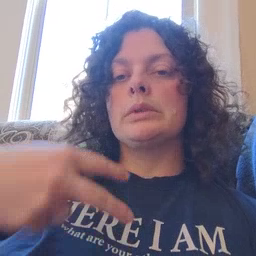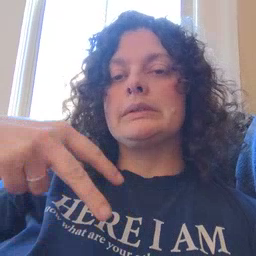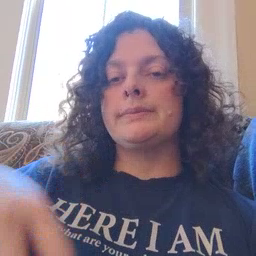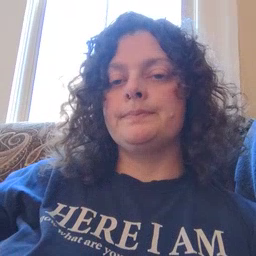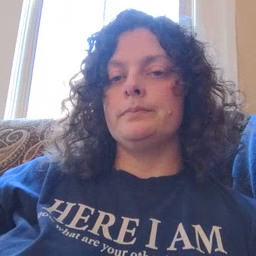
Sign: dance